Question: I would like to list all the values of the tag inside in android 4.0 as of now I am able to get only one value I have added the snippet which I am using right now & also the xml below.Please help with the this with snippet or example.Thanks a lot.
'''
NodeList nodes = doc.getElementsByTagName("month");
'''
for (int i = 0; i < nodes.getLength(); i++)
{
'''
Element e = (Element) nodes.item(i);
stock_list.add(getValue(e, "month"));
}
Here is my xml
'''

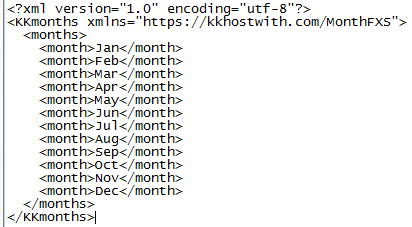
Answer: The <URL> of an XML Element is 'null' by definition. Thus, you can either
- 'Text'- <URL>